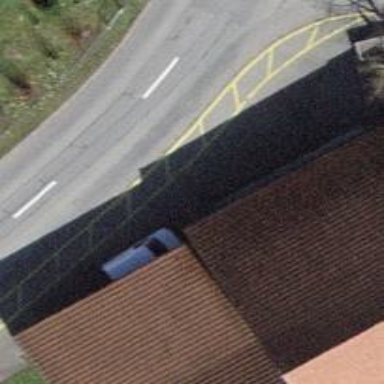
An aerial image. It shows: Bus stop with platform for public transport.